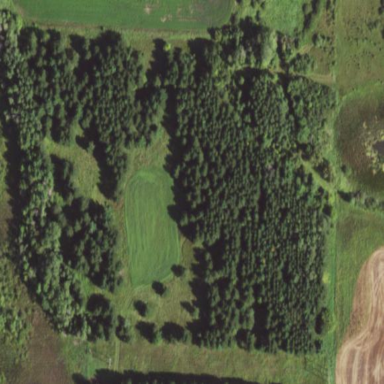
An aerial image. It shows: Forest with evergreen needle-leaved trees.